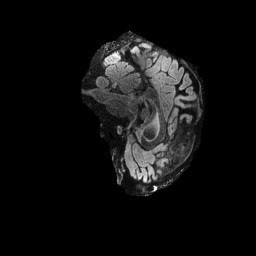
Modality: FLAIR
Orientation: sagittal
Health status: ill
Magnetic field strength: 3 T